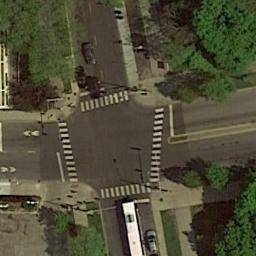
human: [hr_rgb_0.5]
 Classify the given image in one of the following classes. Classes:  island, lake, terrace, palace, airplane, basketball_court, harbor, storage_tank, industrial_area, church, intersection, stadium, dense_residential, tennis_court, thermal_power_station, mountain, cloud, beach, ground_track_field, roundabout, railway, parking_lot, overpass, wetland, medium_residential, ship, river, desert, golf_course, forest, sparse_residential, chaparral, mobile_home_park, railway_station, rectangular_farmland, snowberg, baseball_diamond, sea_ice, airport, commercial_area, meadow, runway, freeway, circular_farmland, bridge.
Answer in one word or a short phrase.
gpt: intersection